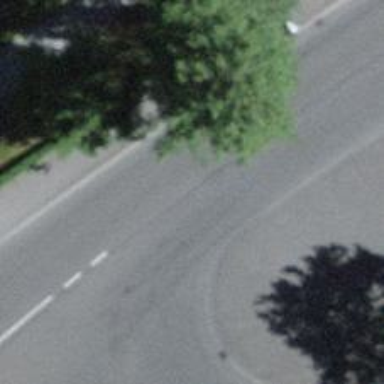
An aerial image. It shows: Unmarked road crossing.